Question: I have a comics website which currently allows users to choose which comics they view by category: Charts, Office, Life, Misc, etc.
I'd like to implement a tagging system, similar to what we have here on StackOverflow, which will describe more of the content of each comic rather than its category. Ex: In Charts category, I have several business related...
My simple solution would be to handle it just how I've handled my categorization-
1. Create a "Tags" table with tagid, tagname, tagdescription
2. Add a tagid_ForeignKey field in comics table, and add a tag to each post.
3. When a user clicks on a tag, it will show only those posts with that tag... or if there is also a category specified, it will show that specific category with that specific tag.
---
This approach, however, seems to limit me to one tag per category. What if I have a comic that is business and relationships related... so It'd need both of those tags.
How would I be able to attach multiple tags per comic?
---
A few more questions:
1) What do I insert into my new relational table... anything?
2) Also, for 'while ($row = $tag->fetch_assoc()) {', how can I loop through a table if there is a join? Isn't that an associative array?
3) The issue is that I am echoing out the tag choices as such, so once a user clicks on a link, how would you be able to allow them to then click on another link to assign a 2nd tag?

'''
function getTags() {
include 'dbconnect.php';
global $site;
$tag = $mysqli->query("SELECT tagid, tagname FROM tags");
//$tag = $mysqli->query("SELECT * FROM comics c INNER JOIN comictags ct ON (c.comicID = ct.comicID) WHERE ct.tag_id IN (1, 2, 3) GROUP BY c.comic_id");
mysqli_close($mysqli);
while ($row = $tag->fetch_assoc()) {
echo "<a href='?action=homepage&site=" . $site . "&tag=" . $row['tagid'] . "&tagname=" . $row['tagname'] . "'/>" . $row['tagname'] . "</a><br />";
}
}
'''
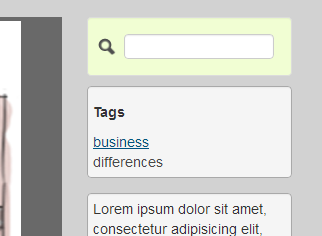
Answer: Just add another table. Then you have three: One for Tags, one for Comics, and one for the relationship. You have to have this indirection table to properly store a many-to-many relationship. This allows each comic to have zero or more tags (and vice versa).